Question: How can I deal with this weird effect when scrolling using the JScrollArea:

The code:
'''
import java.util.*;
import java.util.prefs.BackingStoreException;
import java.awt.*;
import java.awt.event.ActionEvent;
import java.awt.event.ActionListener;
import java.awt.event.AdjustmentEvent;
import java.awt.event.AdjustmentListener;
import java.awt.image.BufferedImage;
import java.io.*;
import javax.swing.*;
import javax.imageio.*;
public class Main extends JFrame implements ActionListener, AdjustmentListener{
CustomComponent cc;
JScrollPane jsp;
public static void main(String[] args) {
Main m = new Main();
}
public Main(){
setTitle( "Diverse Testari 7");
setDefaultCloseOperation(EXIT_ON_CLOSE);
setSize(600, 400);
cc = new CustomComponent();
cc.setImage("rgbcmy.jpg");
jsp = new JScrollPane( cc,
JScrollPane.VERTICAL_SCROLLBAR_AS_NEEDED,
JScrollPane.HORIZONTAL_SCROLLBAR_AS_NEEDED );
jsp.setPreferredSize( new Dimension( getWidth(), getHeight() ) );
jsp.setOpaque( true );
jsp.setBackground( Color.DARK_GRAY );
jsp.getVerticalScrollBar().addAdjustmentListener(this);
jsp.getHorizontalScrollBar().addAdjustmentListener(this);
setBackground( Color.red );
add( jsp );
setVisible( true );
}
@Override
public void actionPerformed(ActionEvent e) {
System.out.println("EVENT: " + e.toString() );
}
@Override
public void adjustmentValueChanged(AdjustmentEvent arg0) {
// TODO Auto-generated method stub
}
}
class CustomComponent extends JPanel{
BufferedImage img = null;
public void setImage( String str ){
try {
img = ImageIO.read( new File( str ) );
System.out.println(img.getColorModel().toString());
System.out.println("SUCCESS!");
} catch (IOException e) {
e.printStackTrace();
}
}
@Override
public Dimension getPreferredSize() {
// TODO Auto-generated method stub
return new Dimension(img.getWidth(), img.getHeight() );
}
@Override
protected void paintComponent(Graphics g) {
Graphics2D g2d = (Graphics2D) g;
g2d.setClip(100, 100, 100, 100);
System.out.println("paintComponent");
if( img != null )
{
System.out.println("Obs: Imagine existenta!");
g2d.drawImage(img, null, 0,0);
}
else
{
System.out.println("Eroare: nu este imaginea!");
}
}//*/
}
'''
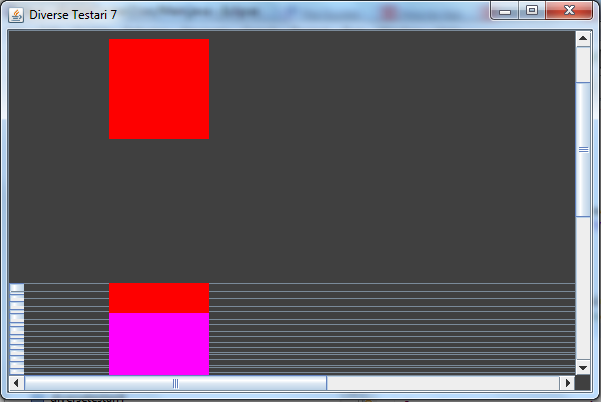
Answer: this is common issue where 'paint code isn't optimized', part of side effect is possible to removing by disable flickering, have to set additonal parameters for 'JViewports ScrollMode'
'''
JViewport viewPort = jsp.getViewport();
viewPort.setScrollMode(JViewport.BLIT_SCROLL_MODE);
viewPort.setScrollMode(JViewport.BACKINGSTORE_SCROLL_MODE);
viewPort.setScrollMode(JViewport.SIMPLE_SCROLL_MODE);
'''
and by notifying by 'super.paintComponent(g);' too '+1 for Oscar Gomez Alcaniz'